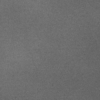
Label: dusty